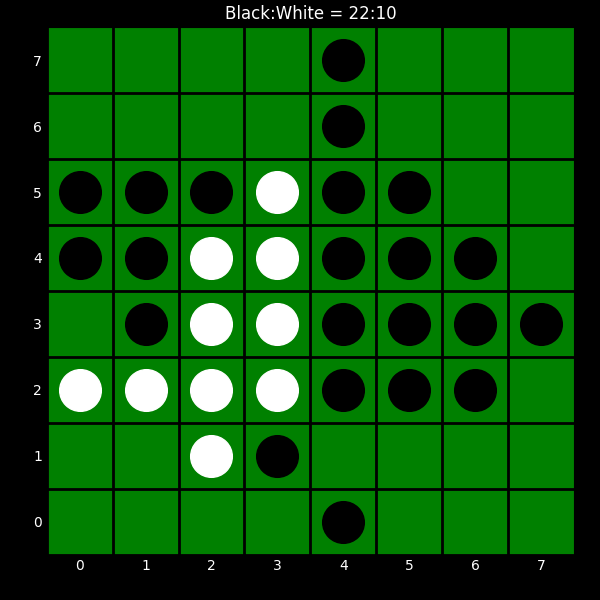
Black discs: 22
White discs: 10